Current action and preconditions to check: path_clear

Your task: For each precondition in the list above, predict whether it will hold at this action.

Consider the current scene as observed from the mobile robot's camera, and analyze the predicted future states of all dynamic agents (e.g., people, animals, vehicles, or any moving entities) within the NEXT SECOND.

IMPORTANT: Only answer "very likely" if you are absolutely certain—based on strong, clear evidence—that a dynamic agent will violate the precondition in the predicted future state. Do NOT answer "very likely" for unlikely, ambiguous, or low-probability risks.

Ask yourself for each precondition: Is there a high probability, with clear and convincing evidence, that the predicted future states of any dynamic agent will interfere with the predicted future state of the currently executing action within the NEXT SECOND, causing that precondition to fail?

Assess the risk level based on these predictions. Use "likely" or "very likely" if motions create a clear risk of interference.

Use "neutral" or "improbable" if agents are nearby but their predicted paths are clearly diverging or non-conflicting.

Failure Risk Categories: "very improbable", "improbable", "neutral", "likely", "very likely"

Answer Format: Output ONLY the probability_of_failure value from these categories: "very improbable", "improbable", "neutral", "likely", "very likely"

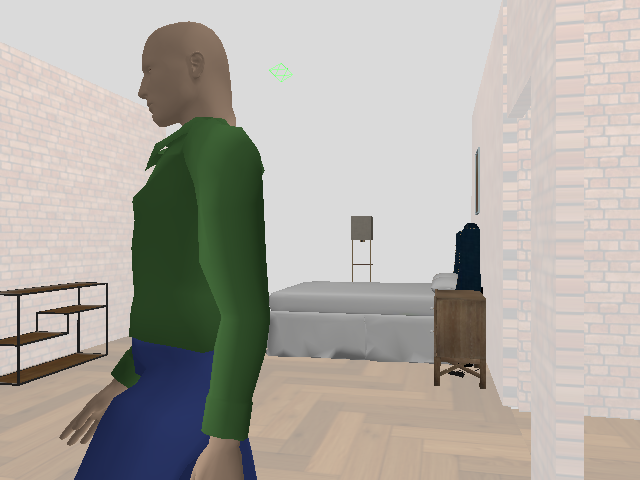

Answer: very likely